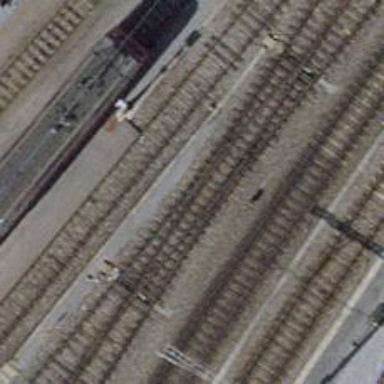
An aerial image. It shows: Single-track electrified railway yard with contact line electrification.